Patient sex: M
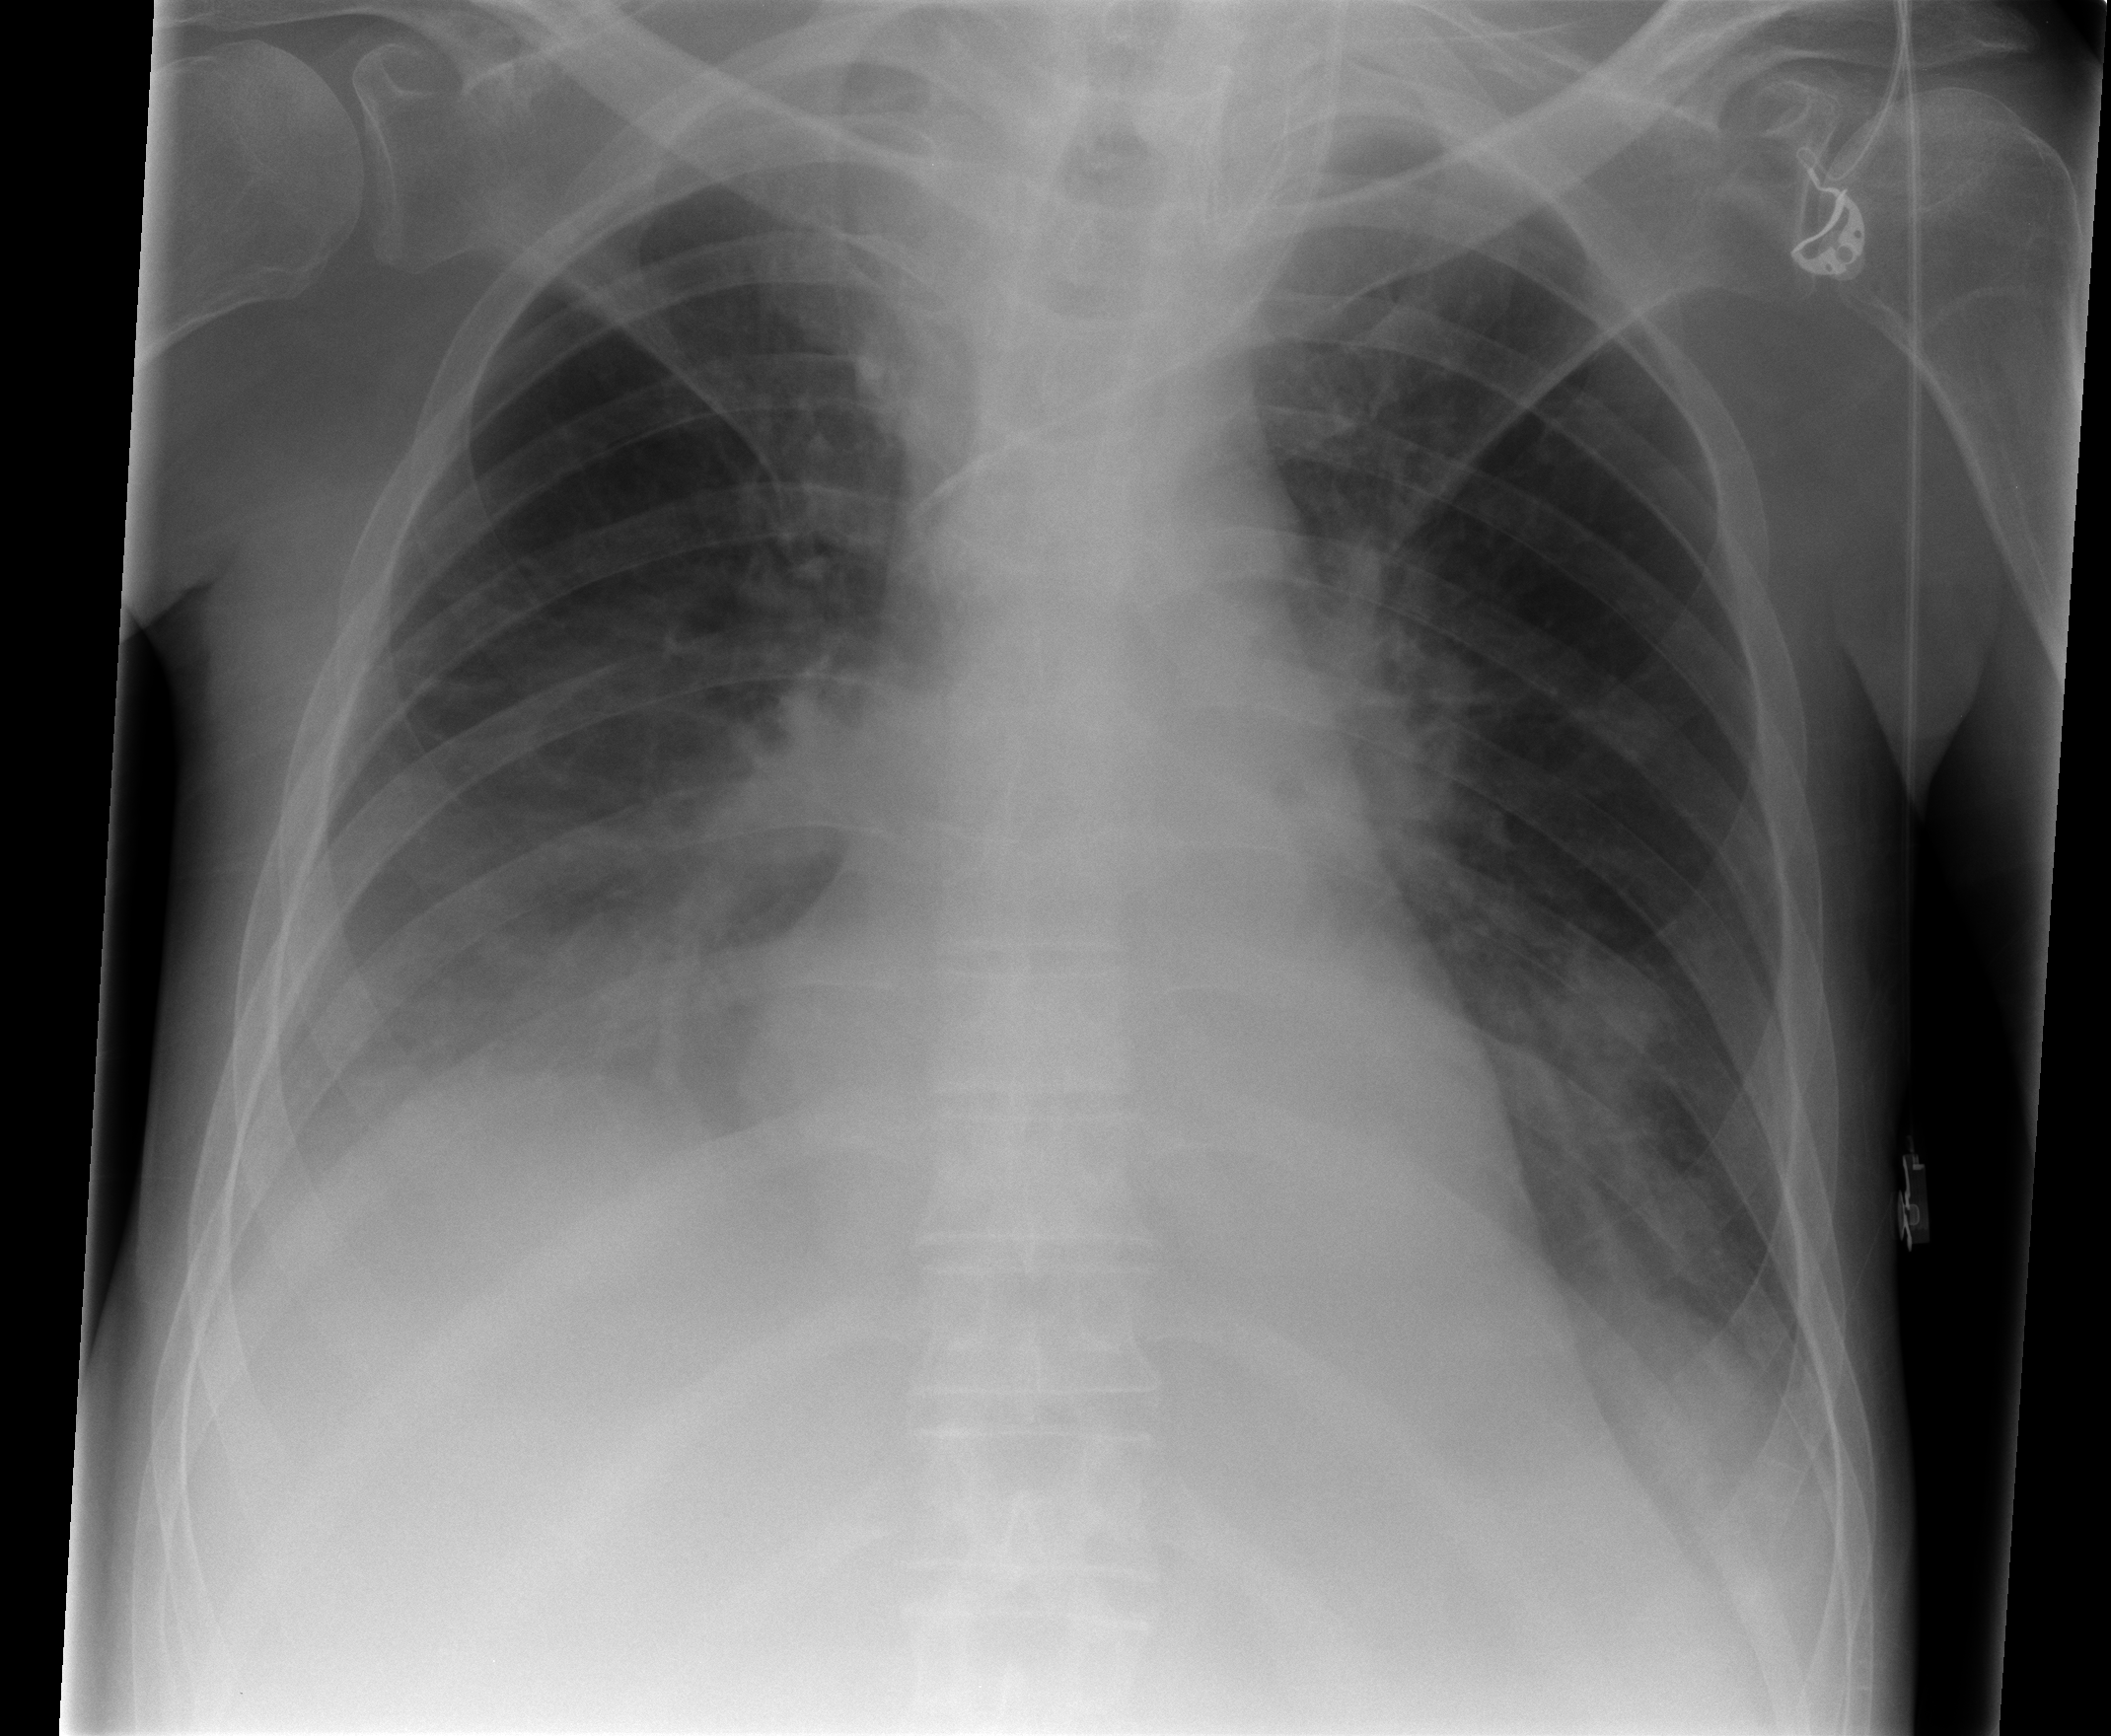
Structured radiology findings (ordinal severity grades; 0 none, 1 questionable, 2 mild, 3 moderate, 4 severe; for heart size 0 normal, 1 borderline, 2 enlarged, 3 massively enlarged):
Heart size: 2
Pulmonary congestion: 2
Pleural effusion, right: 2
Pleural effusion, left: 2
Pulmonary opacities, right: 2
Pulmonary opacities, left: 2
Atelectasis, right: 0
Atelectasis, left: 0